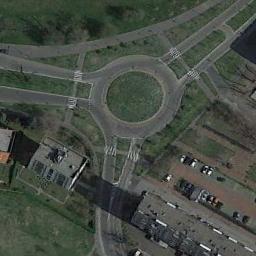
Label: roundabout